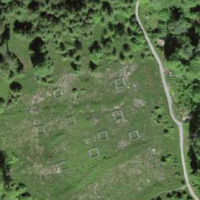
EUNIS habitat code: 44
Species observed at this site:
Veronica chamaedrys